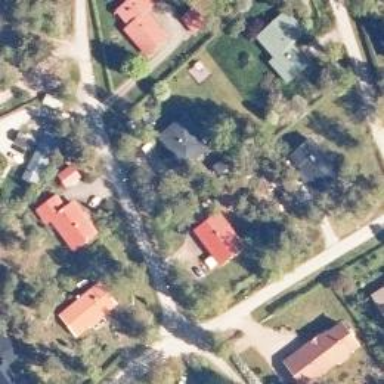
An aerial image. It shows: Charming neighbourhood.